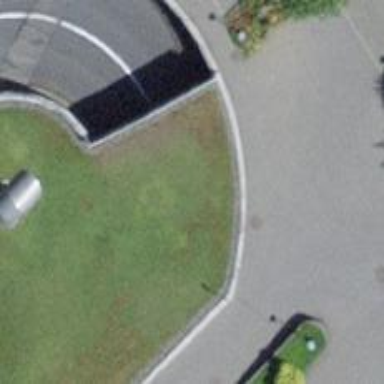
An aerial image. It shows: Charging station.